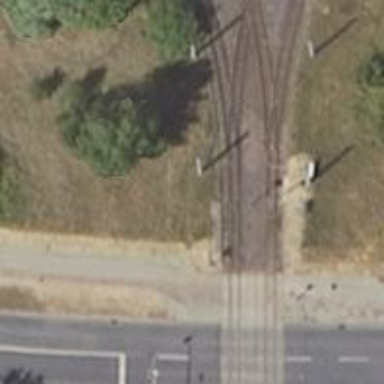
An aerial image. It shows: Railway switch.